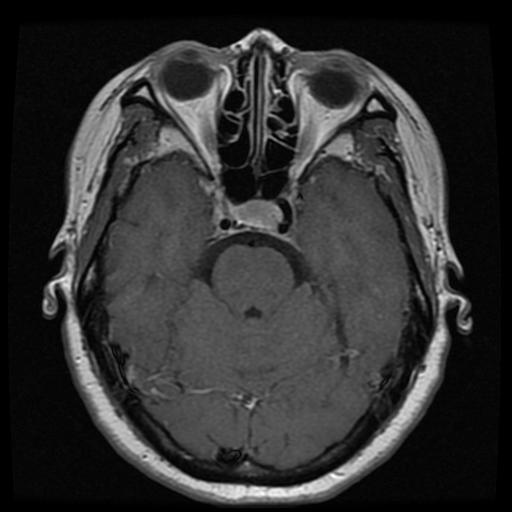
Label: pituitary